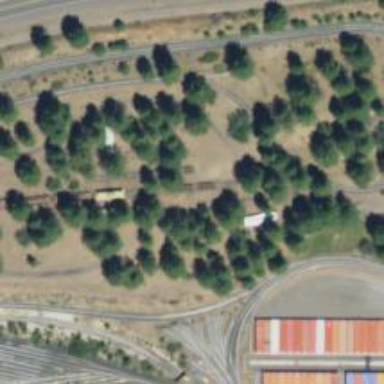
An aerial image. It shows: Preserved railway.